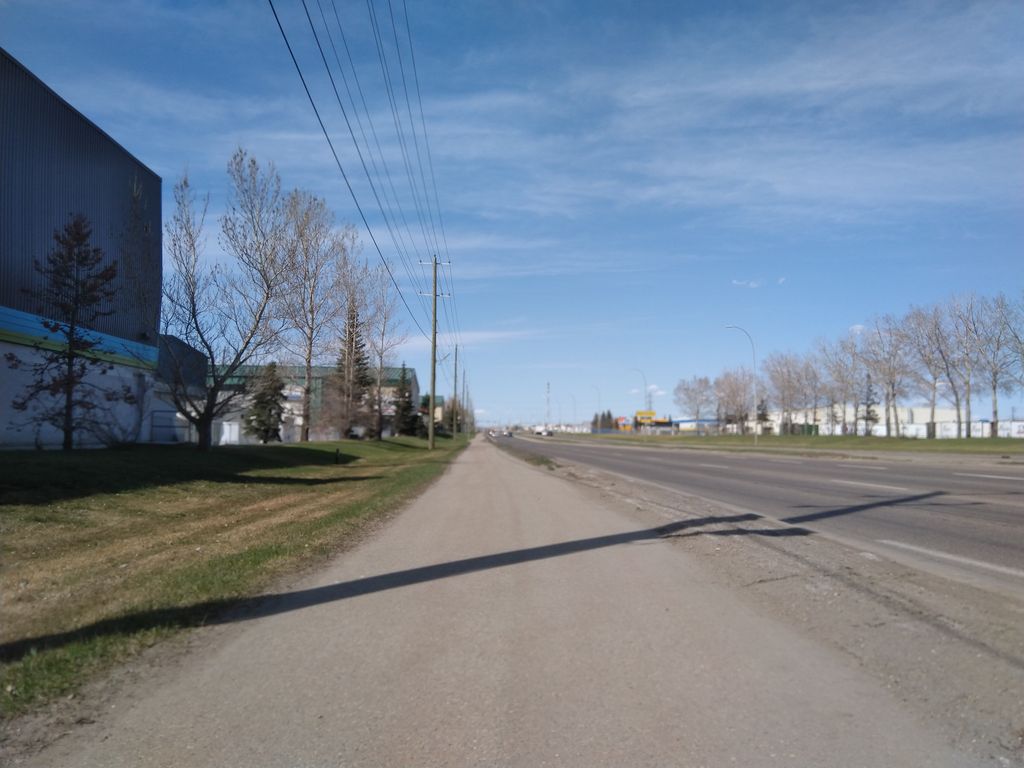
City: calgary